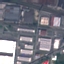
Land use / land cover class: Industrial